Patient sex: M
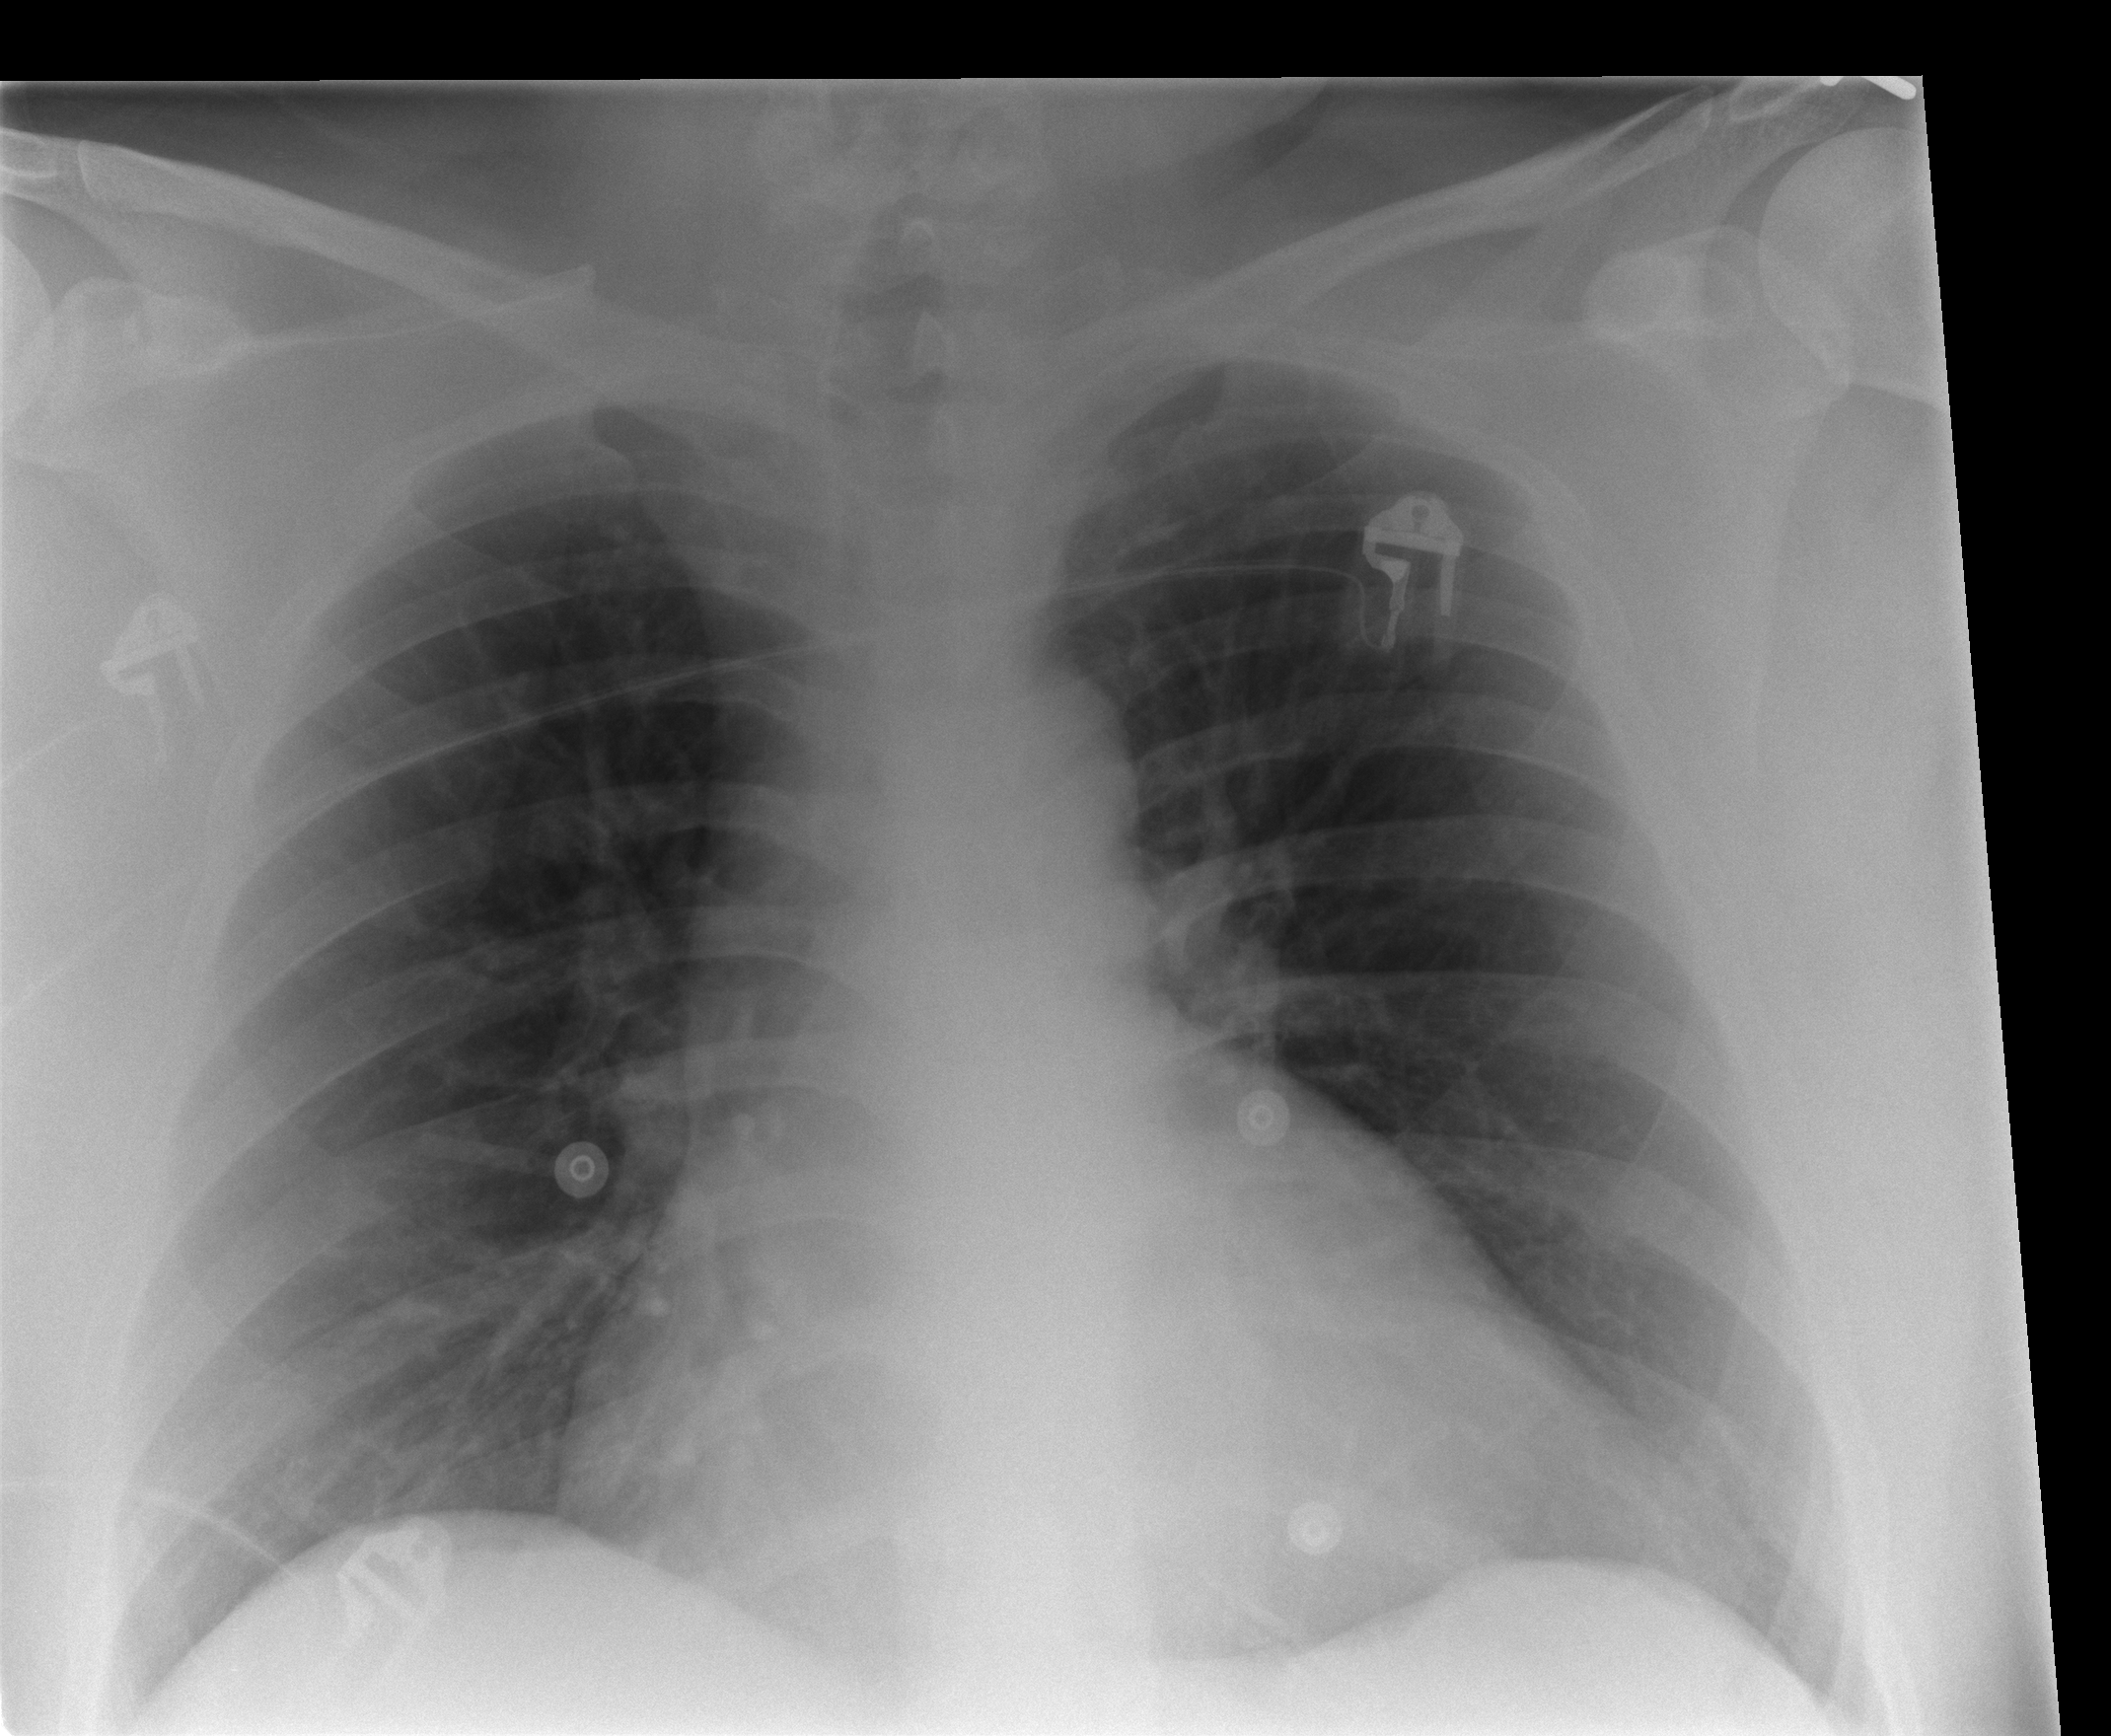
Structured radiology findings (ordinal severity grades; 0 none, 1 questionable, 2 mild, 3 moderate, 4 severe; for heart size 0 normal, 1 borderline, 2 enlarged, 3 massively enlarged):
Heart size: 1
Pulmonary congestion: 1
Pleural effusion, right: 0
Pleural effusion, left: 0
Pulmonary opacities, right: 0
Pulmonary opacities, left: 0
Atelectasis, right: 0
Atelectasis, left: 0